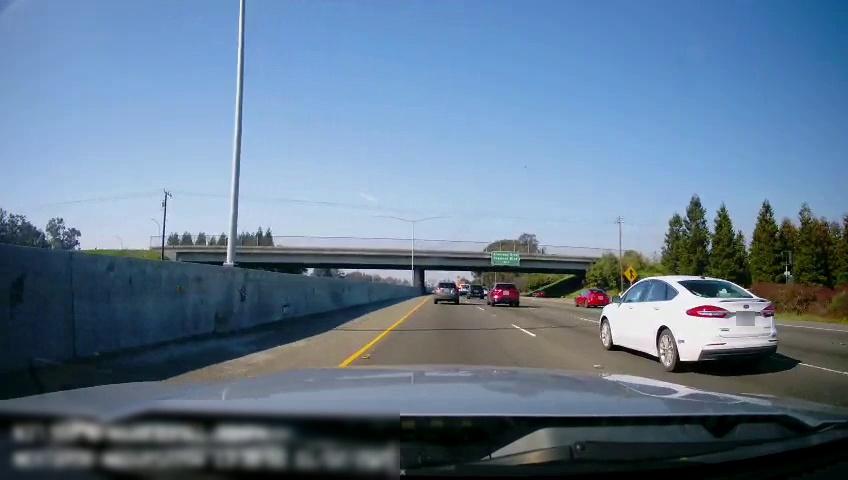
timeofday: Day
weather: Sunny
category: Drivable Space
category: Vehicles | SUV
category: Vehicles | SUV
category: Vehicles | SUV
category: Vehicles | Car
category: Vehicles | Truck
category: Vehicles | Car
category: Vehicles | Car
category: Lanes | Current Lane
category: Lanes | Current Lane
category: Lanes | Alternate Lane
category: Lanes | Alternate Lane
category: Traffic | Signs
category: Traffic | Signs